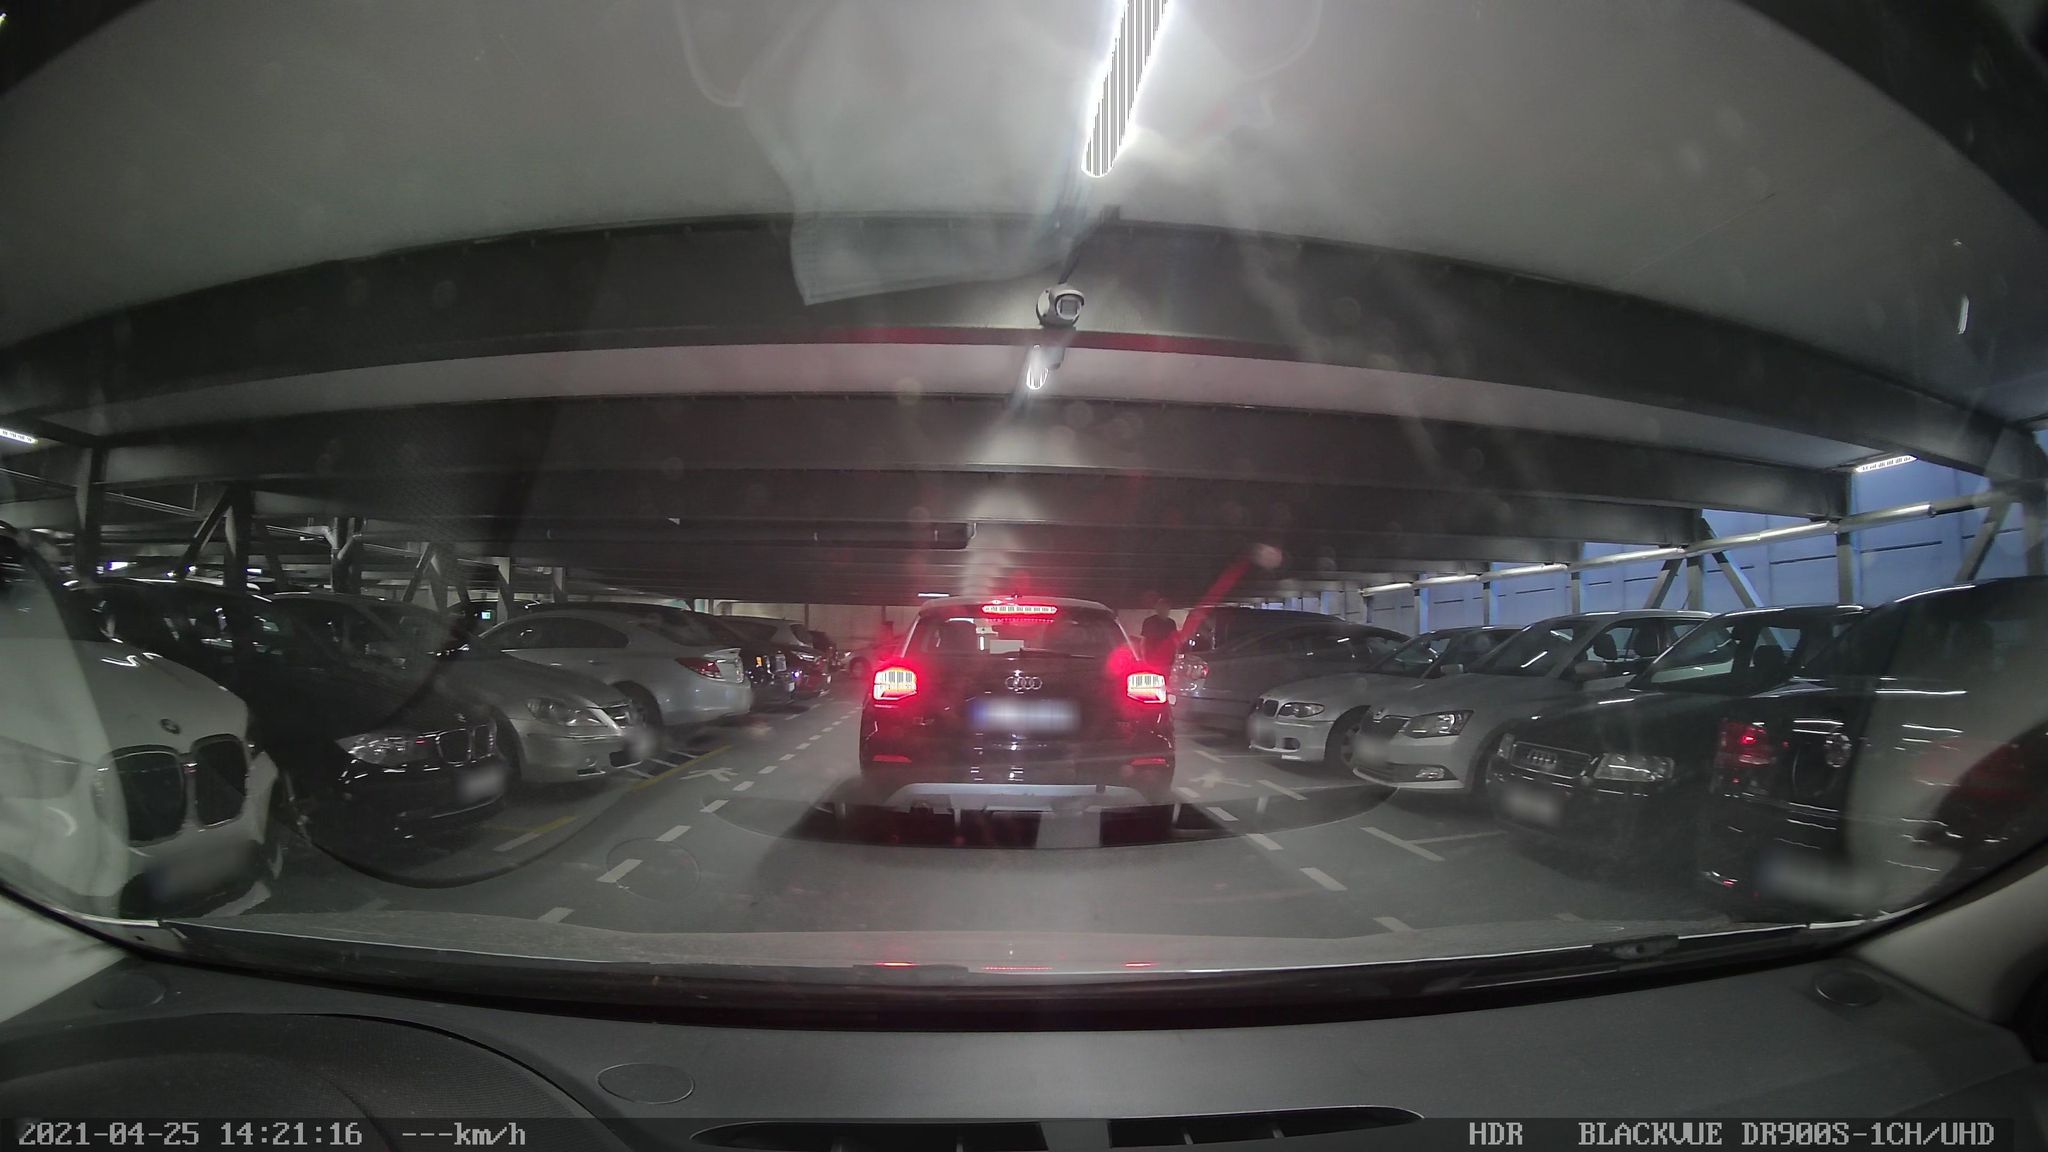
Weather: cloudy
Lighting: night
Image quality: slightly poor
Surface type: driving surface
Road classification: footway, steps, pedestrian
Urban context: urban centre
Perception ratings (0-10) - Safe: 3.63, Lively: 6.4, Beautiful: 1.4, Boring: 2.02, Depressing: 5.69, Wealthy: 2.79